Question: I have a jQuery dropdown but my 'div' is strangely aligned. At the moment the parent 'div' of the dropdown is in the top right corner of the page and the red dropdown is aligned toward the end of the screen. How can I align the dropdown so that its right side is aligned with the right border of the arrow?
Here is the current behavior:

Here is my CSS:
'''
#jsddm {
margin:0;
padding:0;
}
#jsddm li {
float:left;
list-style:none;
font:12px Tahoma,Arial;
}
#jsddm li a {
display:block;
padding:13px 12px;
text-align:left;
text-decoration:none;
white-space:nowrap;
}
#jsddm li a:hover {
border:1px solid #333;
padding:13px 12px;
text-align:left;
text-decoration:none;
white-space:nowrap;
}
#jsddm li ul {
margin:0;
padding:0;
position:absolute;
visibility:hidden;
border-top:1px solid white;
}
#jsddm li ul li {
float:none;
display:inline;
}
#jsddm li ul li a {
width:auto;
background:#9F1B1B;
}
#jsddm li ul li a:hover {
background: #7F1616;
}
'''
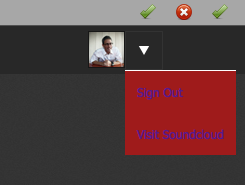
Answer: Try adding the following to your existing CSS selectors::
'''
#jsddm li {
position:relative;
}
#jsddm li ul {
right:0;
}
'''
Live Sample :
<URL>